Aerial crown-view tile of a tropical tree (Barro Colorado Island, Panama), acquired 20240716:
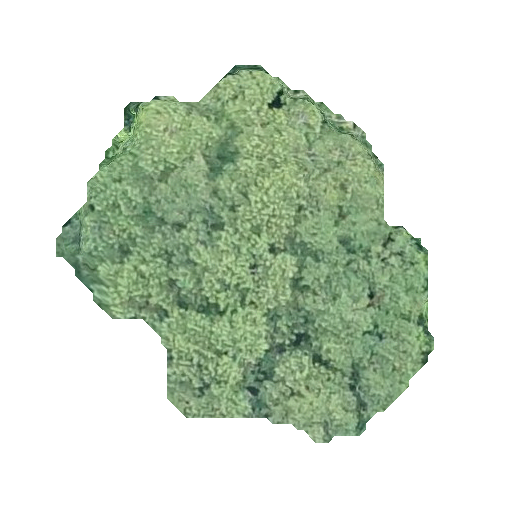
Species: Calophyllum longifolium
GBIF accepted scientific name: Calophyllum longifolium
Crown area: 145.908 m²